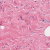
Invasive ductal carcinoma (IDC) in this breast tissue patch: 0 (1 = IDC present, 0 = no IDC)